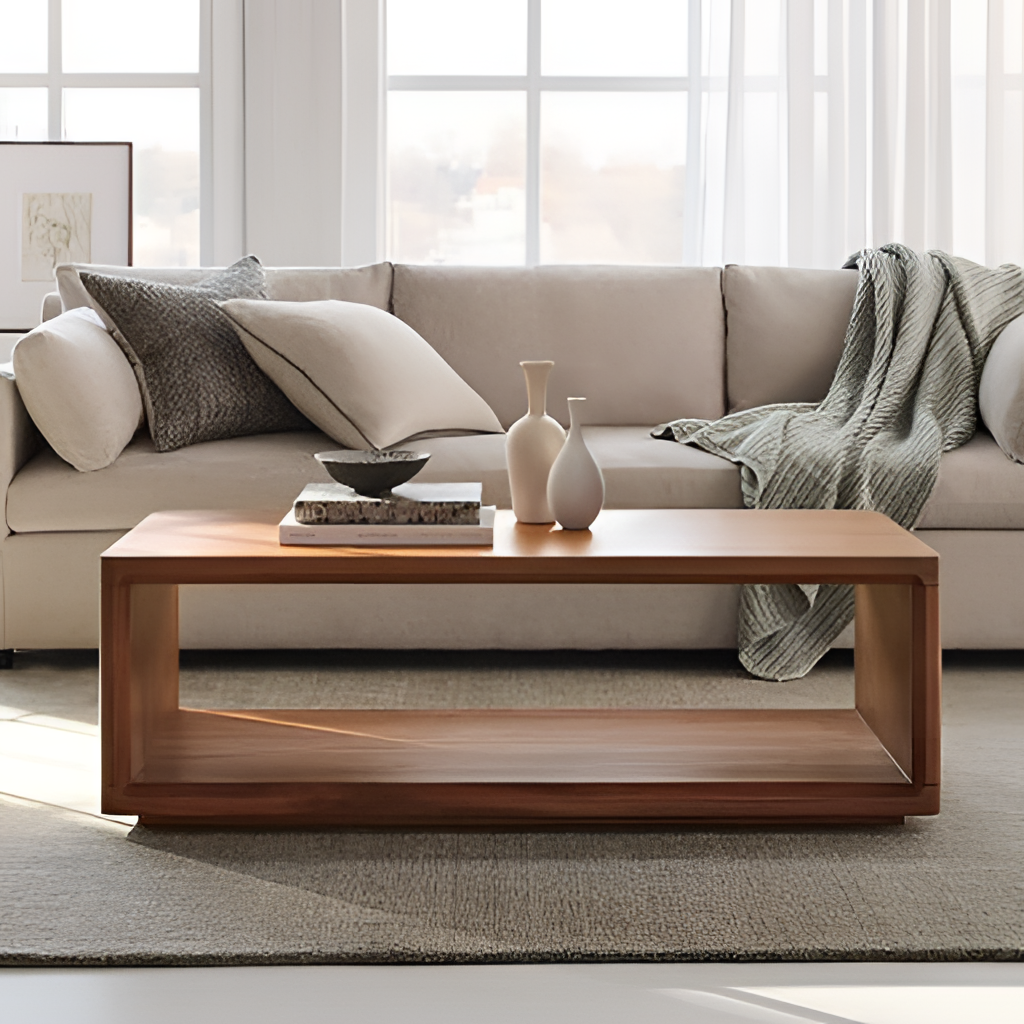
brown wood coffee table, living room, fabric wallpaper, with solid pattern, contemporary, carpet flooring, with solid pattern